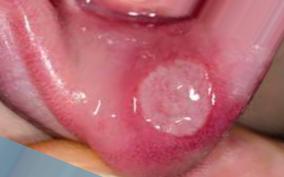
Condition: Mouth Ulcer